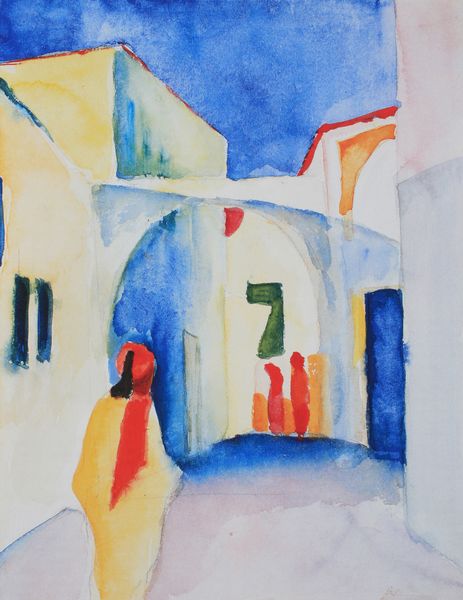
Titel: Blick in eine Gasse
Künstler: August Macke
Standort: Mülheim a.d. Ruhr
Institution: Kunstmuseum
Schlagwörter: blau, himmel, mann, umhang, weiß, wolken, aquarell, bäume, gelb, grün, ocker, stadt, bunt, fenster, frau, grau, hut, kleid, licht, orange, rücken, schwarz, skizze, strasse, szene, tür, dach, gebäude, haus, rot, schal, tuch, weg, kappe, mütze, wand, architektur, mensch, bild, häuser, gehen, sonne, figur, gewand, gold, haare, rosa, sommer, ansicht, bogen, fassade, fassaden, gasse, süden, türen, studie, abstrakt, afrika, farben, modern, wüste, dorf, dächer, mauer, lila, violett, figuren, zopf, durchgang, tor, gestalt, wände, eingang, gang, tusche, orient, passant, torbogen, macke, gestalten, tracht, gemäuer, sieben, auarell, august, turban, arabien, klee, nummer, araber, marokko, tunis, fesnter, flachdach, fes, häsuer, august macke, fez, kaftan, nordafrika, verschachtelt, tunesien, africa, kairouan, hasuwände, tunisreise